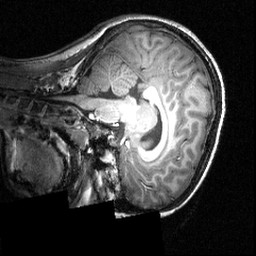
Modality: T1w
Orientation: sagittal
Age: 12
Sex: female
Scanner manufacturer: siemens
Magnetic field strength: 3.951 T
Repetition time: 1.5 s
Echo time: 0.00335 s